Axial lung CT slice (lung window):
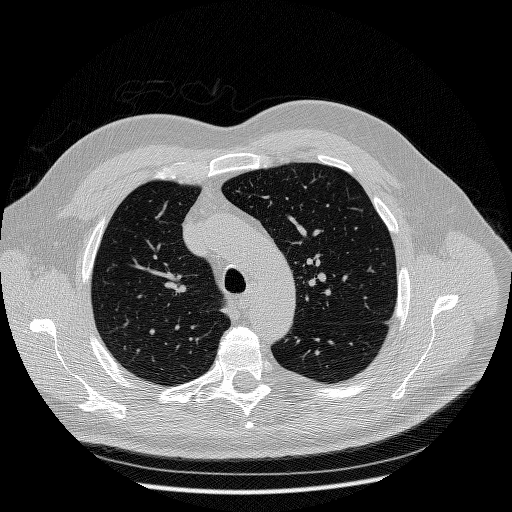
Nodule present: no